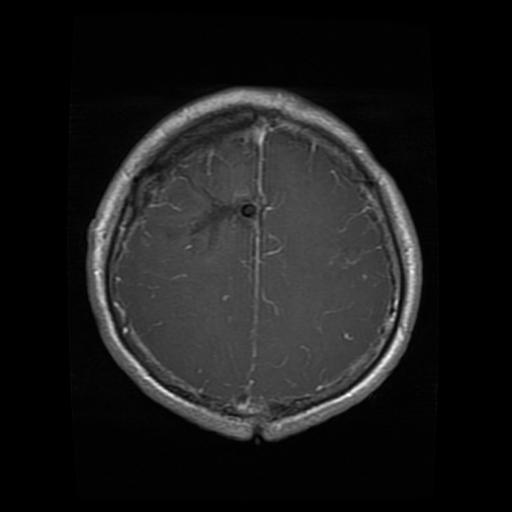
Label: glioma